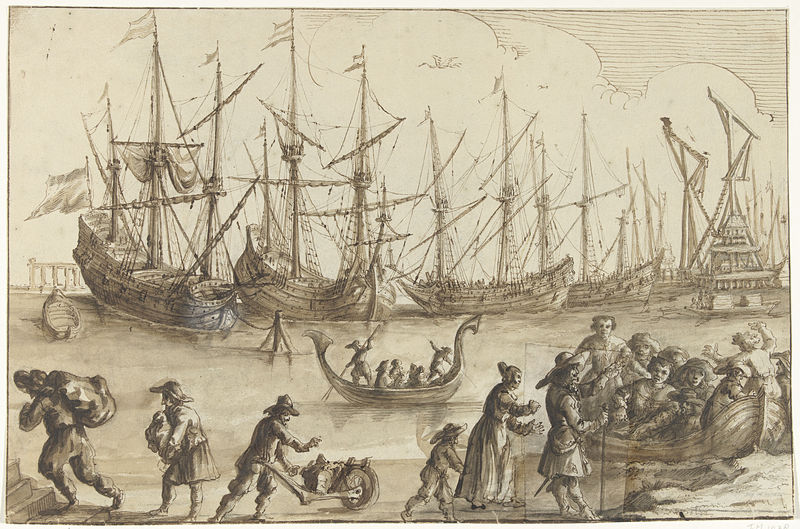
Titel: Schepen in de haven van Amsterdam
Standort: Amsterdam
Institution: Rijksmuseum
Schlagwörter: hat, men, people, white, women, black, woman, wooden, wood, cloud, clouds, sky, boat, ocean, sea, ship, shore, water, tower, child, drawing, hats, birds, step, boats, mast, sail, children, flag, flags, harbor, canoe, ships, working, bank, sails, row, stick, wheelbarrow, wheels, rowing, dock, air, gondola, anchor, bag, oars, parthenon, masts, paddle, arrival, barrow, boad, habor, hardor, gandola